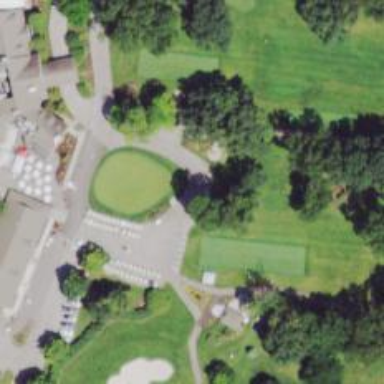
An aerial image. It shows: Path for both roads and golfers.